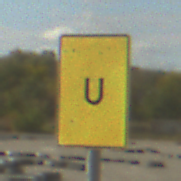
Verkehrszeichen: AnkuendigungOderFortsetzungUmleitungOhnePfeilsymbol
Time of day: MorningAfternoon
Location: Outdoor (RoadRail)
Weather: PartlyCloudy
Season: NotSpecified
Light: Natural